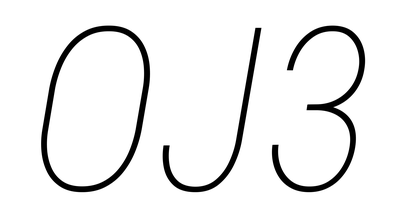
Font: Roboto-Italic_Condensed_Thin_Italic